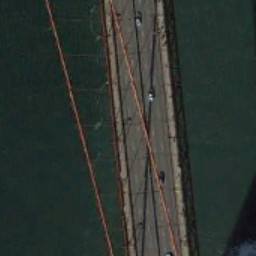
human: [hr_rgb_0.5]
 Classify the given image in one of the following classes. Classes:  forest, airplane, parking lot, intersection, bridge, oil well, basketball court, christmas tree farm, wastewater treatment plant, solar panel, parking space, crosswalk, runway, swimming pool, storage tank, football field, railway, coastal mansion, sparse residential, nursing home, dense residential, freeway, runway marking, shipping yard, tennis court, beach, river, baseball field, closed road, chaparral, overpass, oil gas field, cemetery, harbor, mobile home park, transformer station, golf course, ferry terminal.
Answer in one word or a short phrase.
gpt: bridge